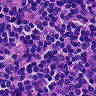
Metastatic tissue present: no